Question: I just got started with puppeteer, I'm it on full mode to learn how it works and create my tests. It worked fine for the first few runs but then the browser turns to black.
Here is how it looks like:

I reinstalled all npm packages (removed project and cloned it back from git and then installed them again), this time too it worked for a few runs then I got this black page problem.
'''
const createBrowser = async (
email: string,
proxy?: string
): Promise<puppeteer.Browser> => {
const userDataDir = 'profiles/${slugify(email)}';
const browser = await puppeteer.launch({
headless: process.env.NODE_ENV === "dev",
userDataDir,
args: ["--no-sandbox"]
});
return browser;
};
const createPage = async (
browser: puppeteer.Browser
): Promise<puppeteer.Page> => {
const page = await browser.newPage();
await preparePageForTests(page);
return page;
};
'''
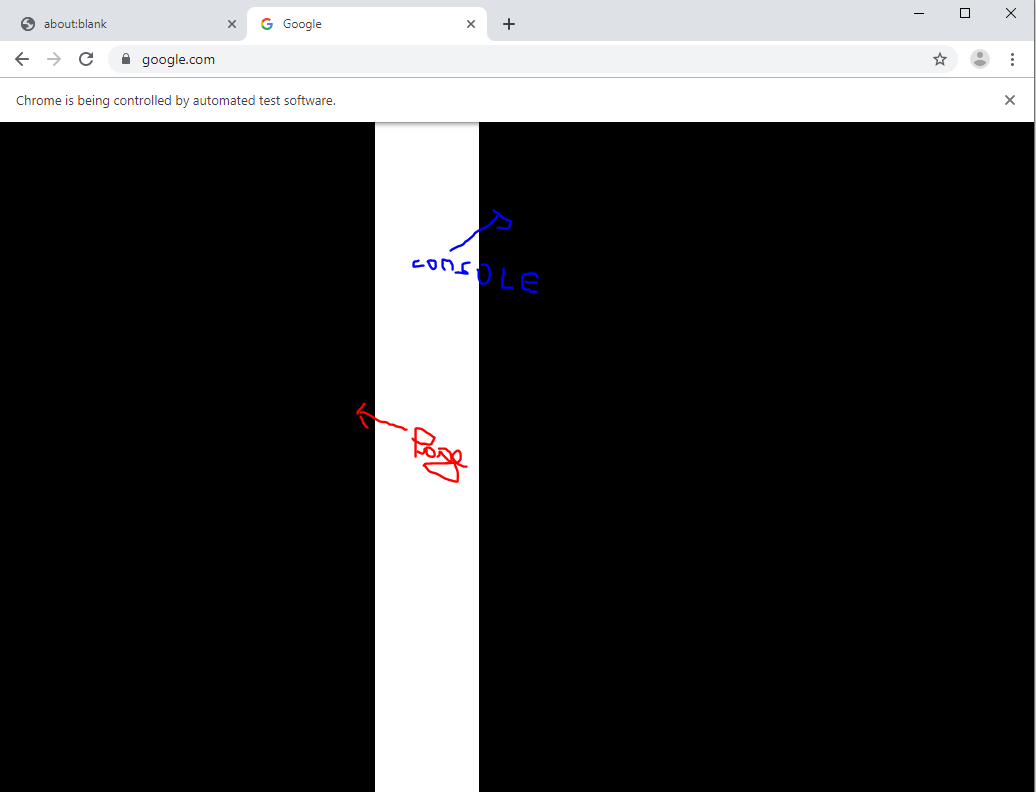
Answer: Try to set the 'defaultViewport' property with 'null' value.
'''
const browser = await puppeteer.launch({
headless: process.env.NODE_ENV === "dev",
defaultViewport: null,
args: ["--no-sandbox"],
userDataDir
});
'''